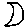
Label: moon